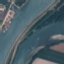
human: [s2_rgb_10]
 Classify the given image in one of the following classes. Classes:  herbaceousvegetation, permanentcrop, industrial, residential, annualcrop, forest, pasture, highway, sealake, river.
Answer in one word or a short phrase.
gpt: River